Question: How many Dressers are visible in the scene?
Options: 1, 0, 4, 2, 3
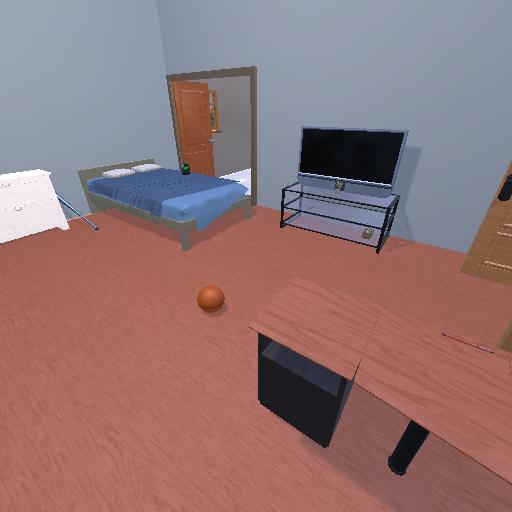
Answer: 1